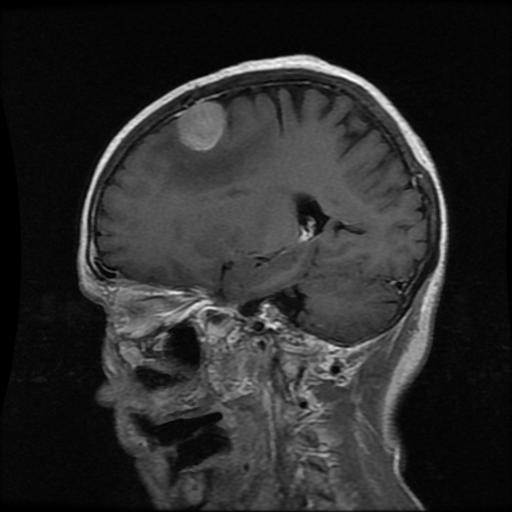
Label: meningioma